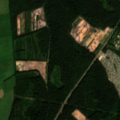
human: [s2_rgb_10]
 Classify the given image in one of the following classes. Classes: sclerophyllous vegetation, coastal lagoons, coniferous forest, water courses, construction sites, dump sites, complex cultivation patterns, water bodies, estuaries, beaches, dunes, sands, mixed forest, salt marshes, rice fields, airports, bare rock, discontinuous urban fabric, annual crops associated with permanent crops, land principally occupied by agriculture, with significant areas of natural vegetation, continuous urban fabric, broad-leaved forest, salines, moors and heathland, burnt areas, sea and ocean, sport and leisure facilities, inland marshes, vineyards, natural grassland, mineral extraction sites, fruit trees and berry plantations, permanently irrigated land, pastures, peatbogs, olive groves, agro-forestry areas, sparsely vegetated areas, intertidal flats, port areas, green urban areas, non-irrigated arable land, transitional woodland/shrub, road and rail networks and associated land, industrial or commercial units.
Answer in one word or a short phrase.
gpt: pastures, complex cultivation patterns, land principally occupied by agriculture, with significant areas of natural vegetation, coniferous forest, mixed forest, transitional woodland/shrub